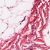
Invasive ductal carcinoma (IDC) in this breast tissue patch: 0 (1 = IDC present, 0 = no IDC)